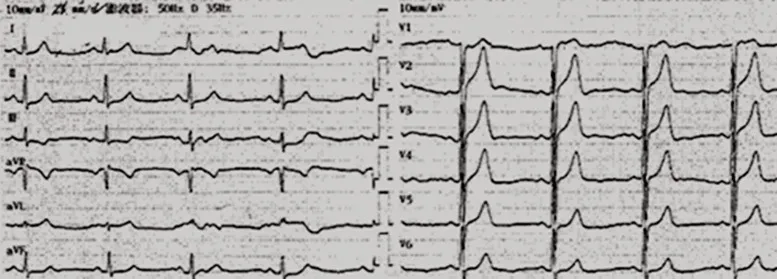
ECG was unremarkable in January 2015.
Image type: electrography (ekg)